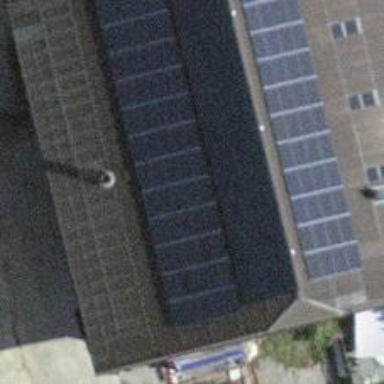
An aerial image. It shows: Solar power generator using photovoltaic method with solar photovoltaic panel types.